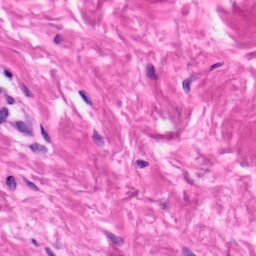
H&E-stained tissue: Skin